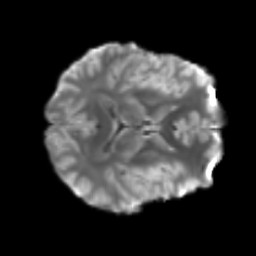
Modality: T2w
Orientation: axial
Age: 25
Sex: male
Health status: healthy
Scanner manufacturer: siemens
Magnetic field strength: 3 T
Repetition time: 3.6 s
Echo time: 0.0964 s